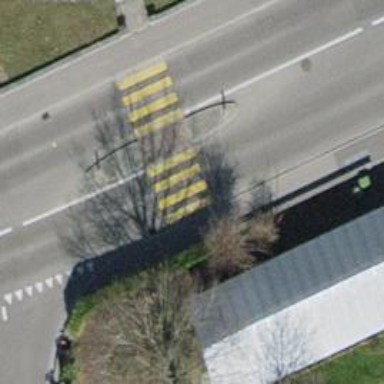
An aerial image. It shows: Uncontrolled zebra crossing with pedestrian island.